Current action and preconditions to check: trajectory_clear

Your task: For each precondition in the list above, predict whether it will hold at this action.

Consider the current scene as observed from the mobile robot's camera, and analyze the predicted future states of all dynamic agents (e.g., people, animals, vehicles, or any moving entities) within the NEXT SECOND.

IMPORTANT: Only answer "very likely" if you are absolutely certain—based on strong, clear evidence—that a dynamic agent will violate the precondition in the predicted future state. Do NOT answer "very likely" for unlikely, ambiguous, or low-probability risks.

Ask yourself for each precondition: Is there a high probability, with clear and convincing evidence, that the predicted future states of any dynamic agent will interfere with the predicted future state of the currently executing action within the NEXT SECOND, causing that precondition to fail?

Assess the risk level based on these predictions. Use "likely" or "very likely" if motions create a clear risk of interference.

Use "neutral" or "improbable" if agents are nearby but their predicted paths are clearly diverging or non-conflicting.

Failure Risk Categories: "very improbable", "improbable", "neutral", "likely", "very likely"

Answer Format: Output ONLY the probability_of_failure value from these categories: "very improbable", "improbable", "neutral", "likely", "very likely"

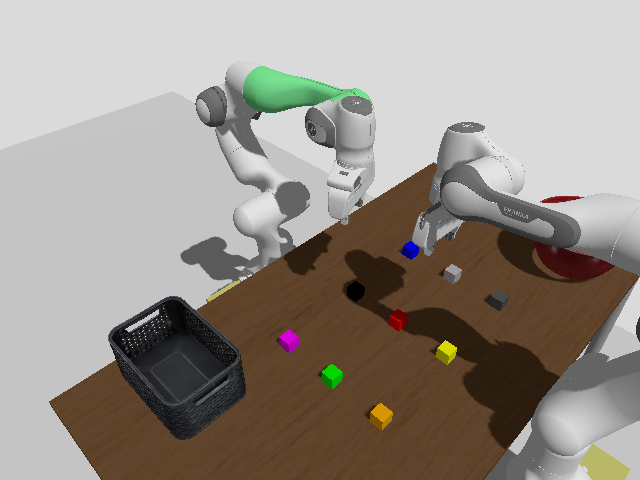

Answer: likely